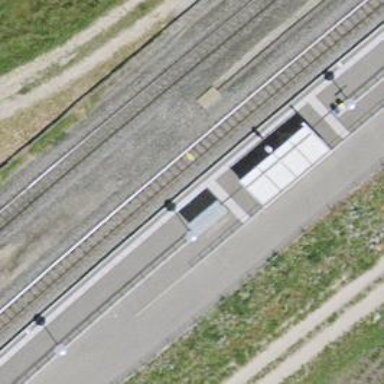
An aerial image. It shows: Narrow-gauge railway track with one electrified contact line.